Field crop: tomato
Growth stage: 2
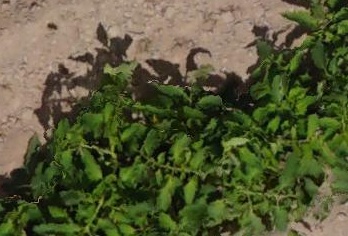
Species: tomato